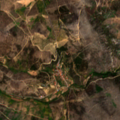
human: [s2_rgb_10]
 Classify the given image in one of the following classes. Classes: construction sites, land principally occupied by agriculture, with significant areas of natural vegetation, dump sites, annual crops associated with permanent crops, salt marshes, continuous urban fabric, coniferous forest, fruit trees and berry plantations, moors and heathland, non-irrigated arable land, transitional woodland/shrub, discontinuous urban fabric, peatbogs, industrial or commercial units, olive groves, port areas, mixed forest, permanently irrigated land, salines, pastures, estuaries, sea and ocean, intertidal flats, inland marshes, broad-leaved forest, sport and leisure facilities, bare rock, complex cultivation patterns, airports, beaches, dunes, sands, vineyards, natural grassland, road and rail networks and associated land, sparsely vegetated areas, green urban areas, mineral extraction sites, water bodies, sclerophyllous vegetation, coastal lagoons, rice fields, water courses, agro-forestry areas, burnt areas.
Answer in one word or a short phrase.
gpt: broad-leaved forest, transitional woodland/shrub